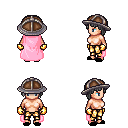
a pixel art fantasy rpg character, female body template, human, light skin, pink cape, gold greaves, gray pageboy hairstyle, chain helm, gold gloves, black slippers, four views (front, back, left, right), 2x2 character sprite sheet, small pixel art, hard edges, no anti-aliasing